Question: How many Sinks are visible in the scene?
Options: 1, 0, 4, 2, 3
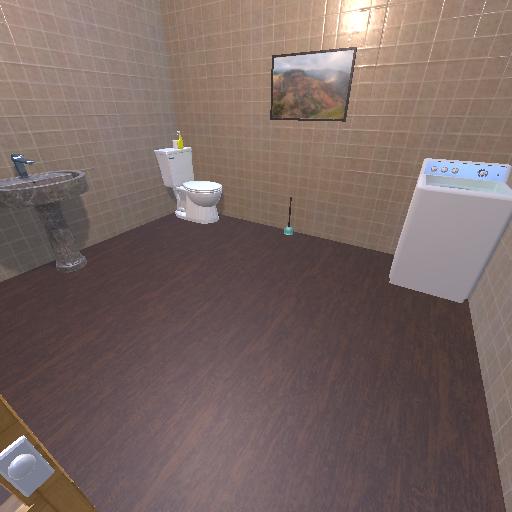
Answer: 1